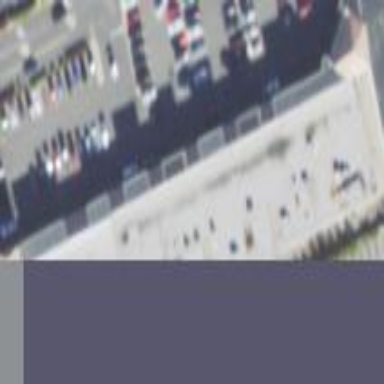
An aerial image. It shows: Retail building.